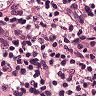
Metastatic tissue present: no